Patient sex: F
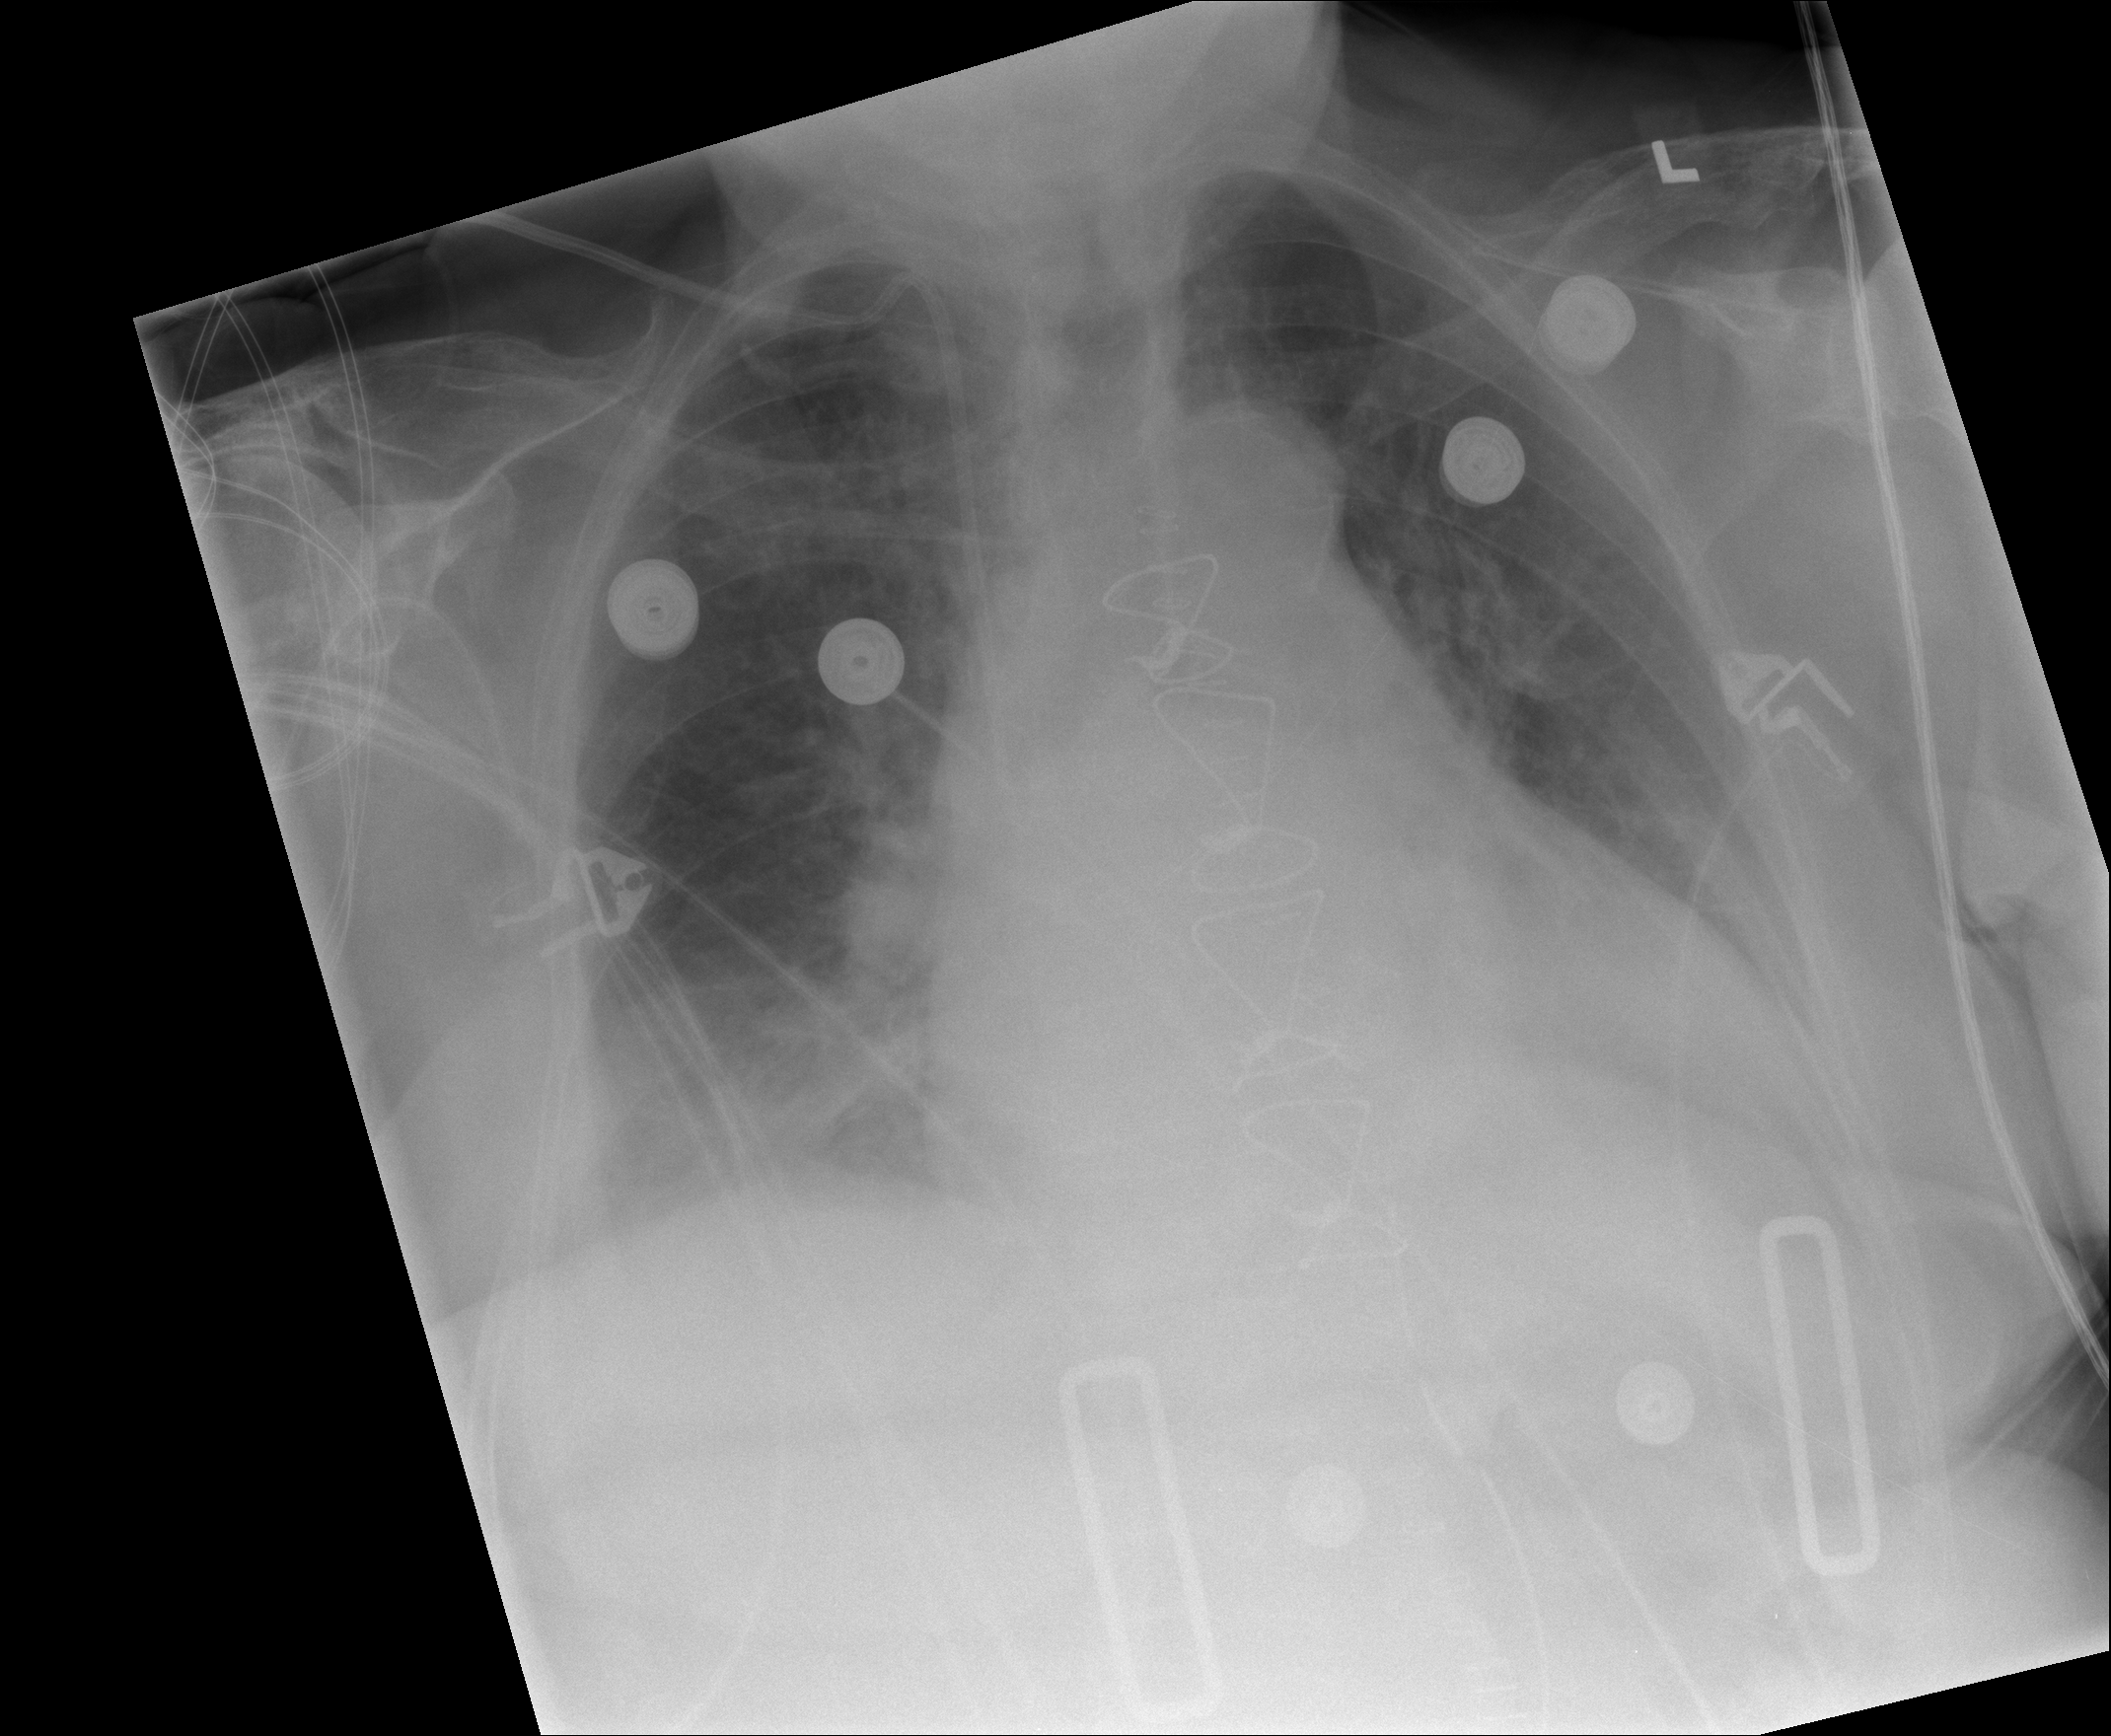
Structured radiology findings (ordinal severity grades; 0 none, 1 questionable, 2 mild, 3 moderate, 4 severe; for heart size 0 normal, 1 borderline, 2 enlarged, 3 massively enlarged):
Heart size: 2
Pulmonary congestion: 2
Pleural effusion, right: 2
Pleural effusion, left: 2
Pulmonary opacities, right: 2
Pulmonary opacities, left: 0
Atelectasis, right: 2
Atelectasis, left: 2